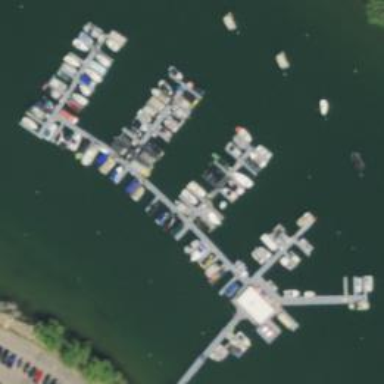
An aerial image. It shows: Marina on leisure land.